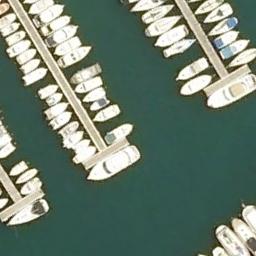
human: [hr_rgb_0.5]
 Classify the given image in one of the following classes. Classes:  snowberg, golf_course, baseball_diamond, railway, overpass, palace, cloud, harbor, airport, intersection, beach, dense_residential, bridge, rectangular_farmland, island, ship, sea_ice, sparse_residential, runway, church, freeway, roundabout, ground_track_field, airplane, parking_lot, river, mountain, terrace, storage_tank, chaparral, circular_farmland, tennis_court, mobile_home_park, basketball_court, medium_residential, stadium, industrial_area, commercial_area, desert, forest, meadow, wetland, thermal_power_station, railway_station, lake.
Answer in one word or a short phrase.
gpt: harbor